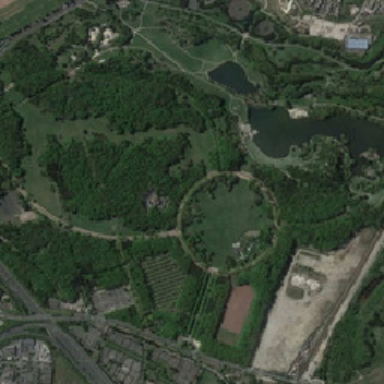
There are a lot of grass in the park .